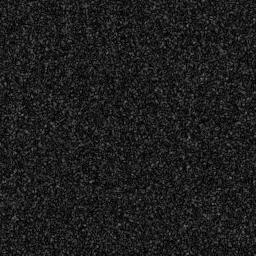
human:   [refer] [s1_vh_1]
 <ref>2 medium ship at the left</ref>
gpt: <box>[[0, 36, 7, 55, 0]], [[13, 38, 23, 55, 0]]</box>